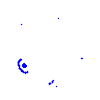
Particle: electron